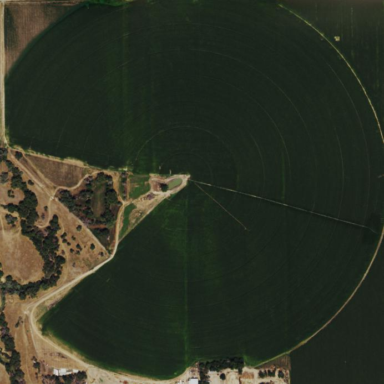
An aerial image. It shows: Farmland with pivot irrigation system.